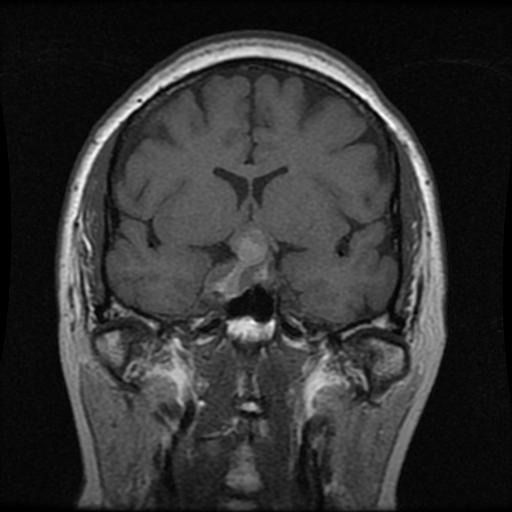
Label: pituitary